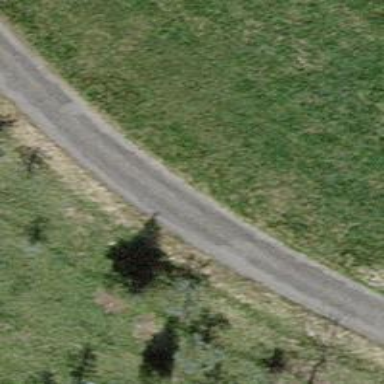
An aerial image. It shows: Paved track with Grade 1 surface.